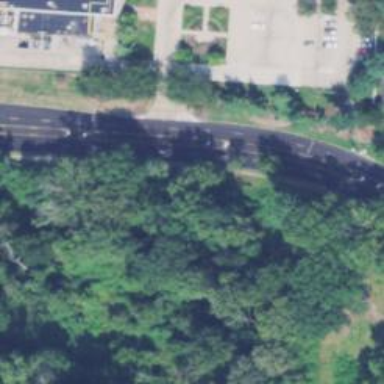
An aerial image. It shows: Asphalt road classified as tertiary.